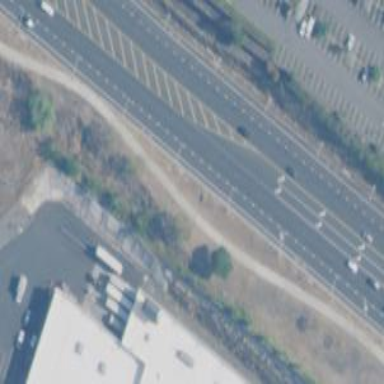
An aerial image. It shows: Trunk highway.